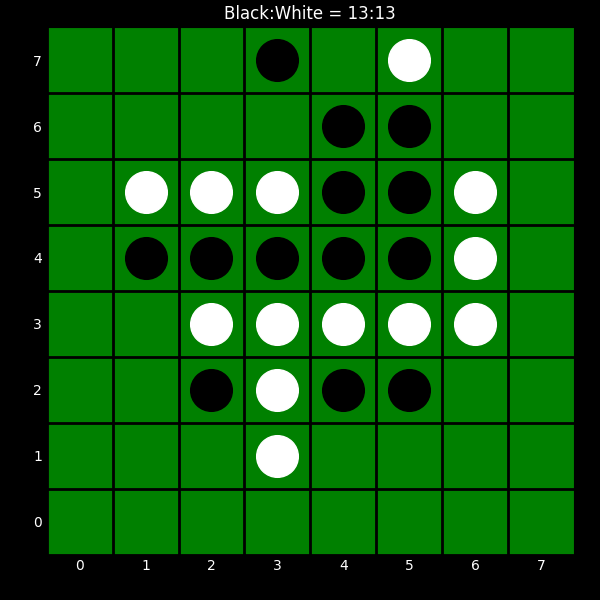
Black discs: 13
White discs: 13